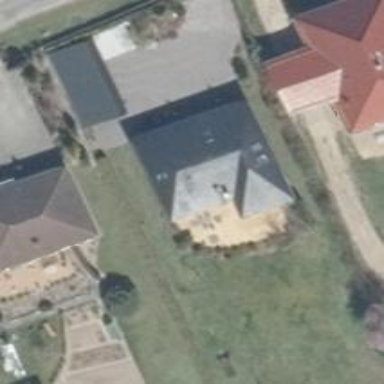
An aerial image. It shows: Black hipped roof house.